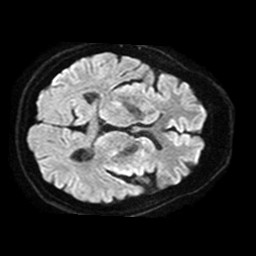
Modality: TRACE
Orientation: axial
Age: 52
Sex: male
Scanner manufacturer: philips
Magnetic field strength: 1.5 T
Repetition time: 3.368 s
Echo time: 0.09255 s